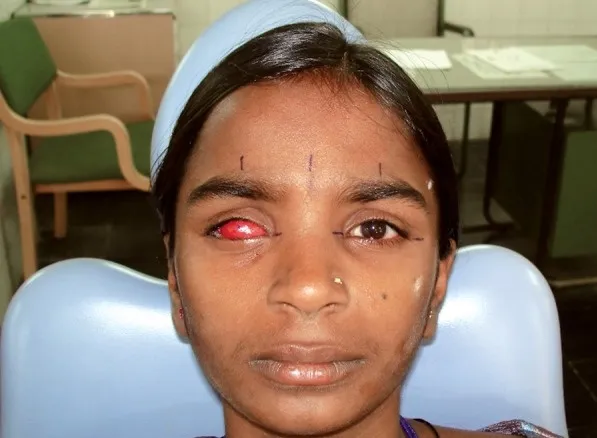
Wax try-in the eye socket.
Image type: medical_photograph (other_medical_photograph)